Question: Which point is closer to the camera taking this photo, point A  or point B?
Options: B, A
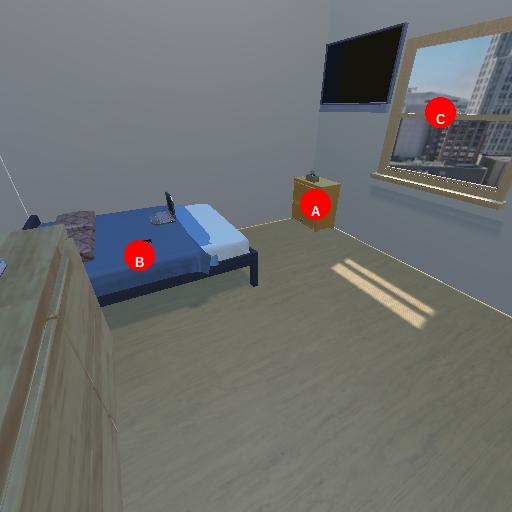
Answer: B